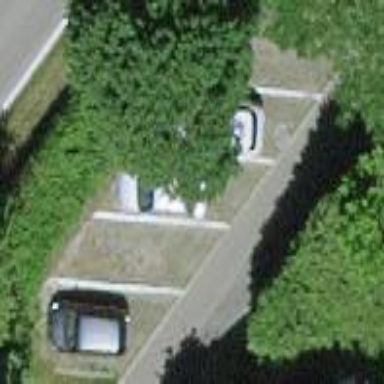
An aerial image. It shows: Parking area with surface.